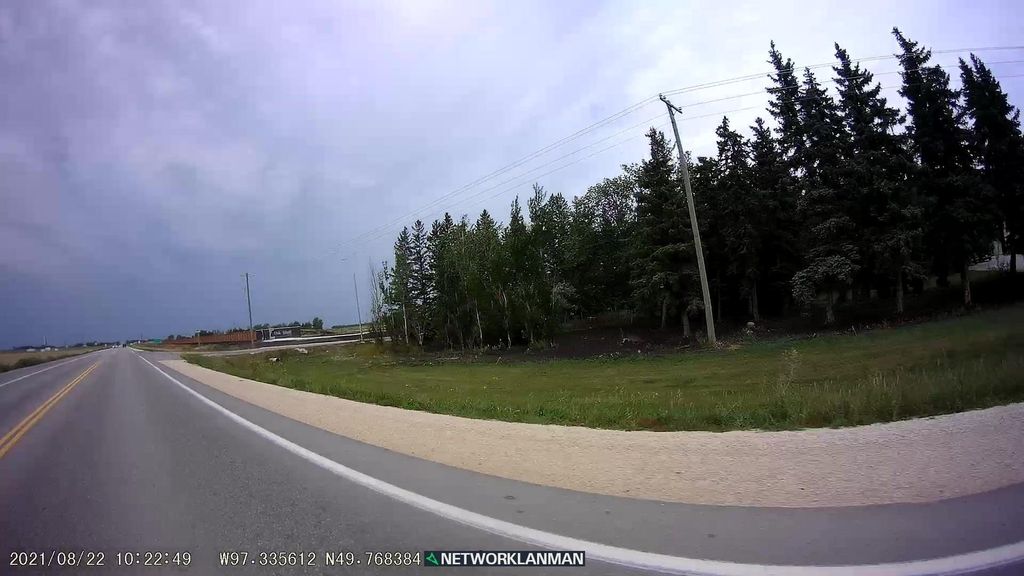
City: winnipeg